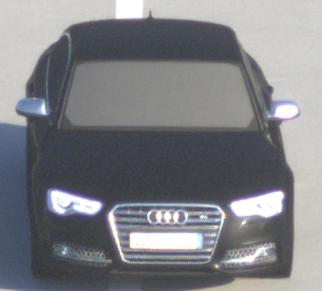
Make: Audi
Model: S5
Detailed model: F5
Model produced from: 2016
Model produced until: 2019
Doors: 2
Color: black
Road condition: dry road
Daytime: sunrise or sunset
Contrast: medium contrast